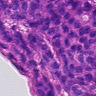
Metastatic tissue present: yes